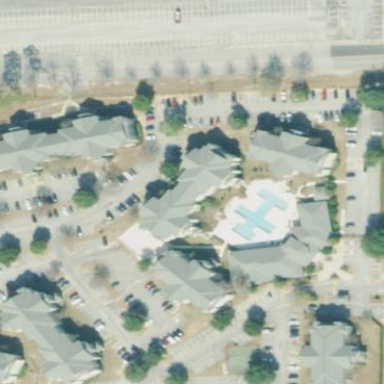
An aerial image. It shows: Dormitory building.